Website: apple
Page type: payment
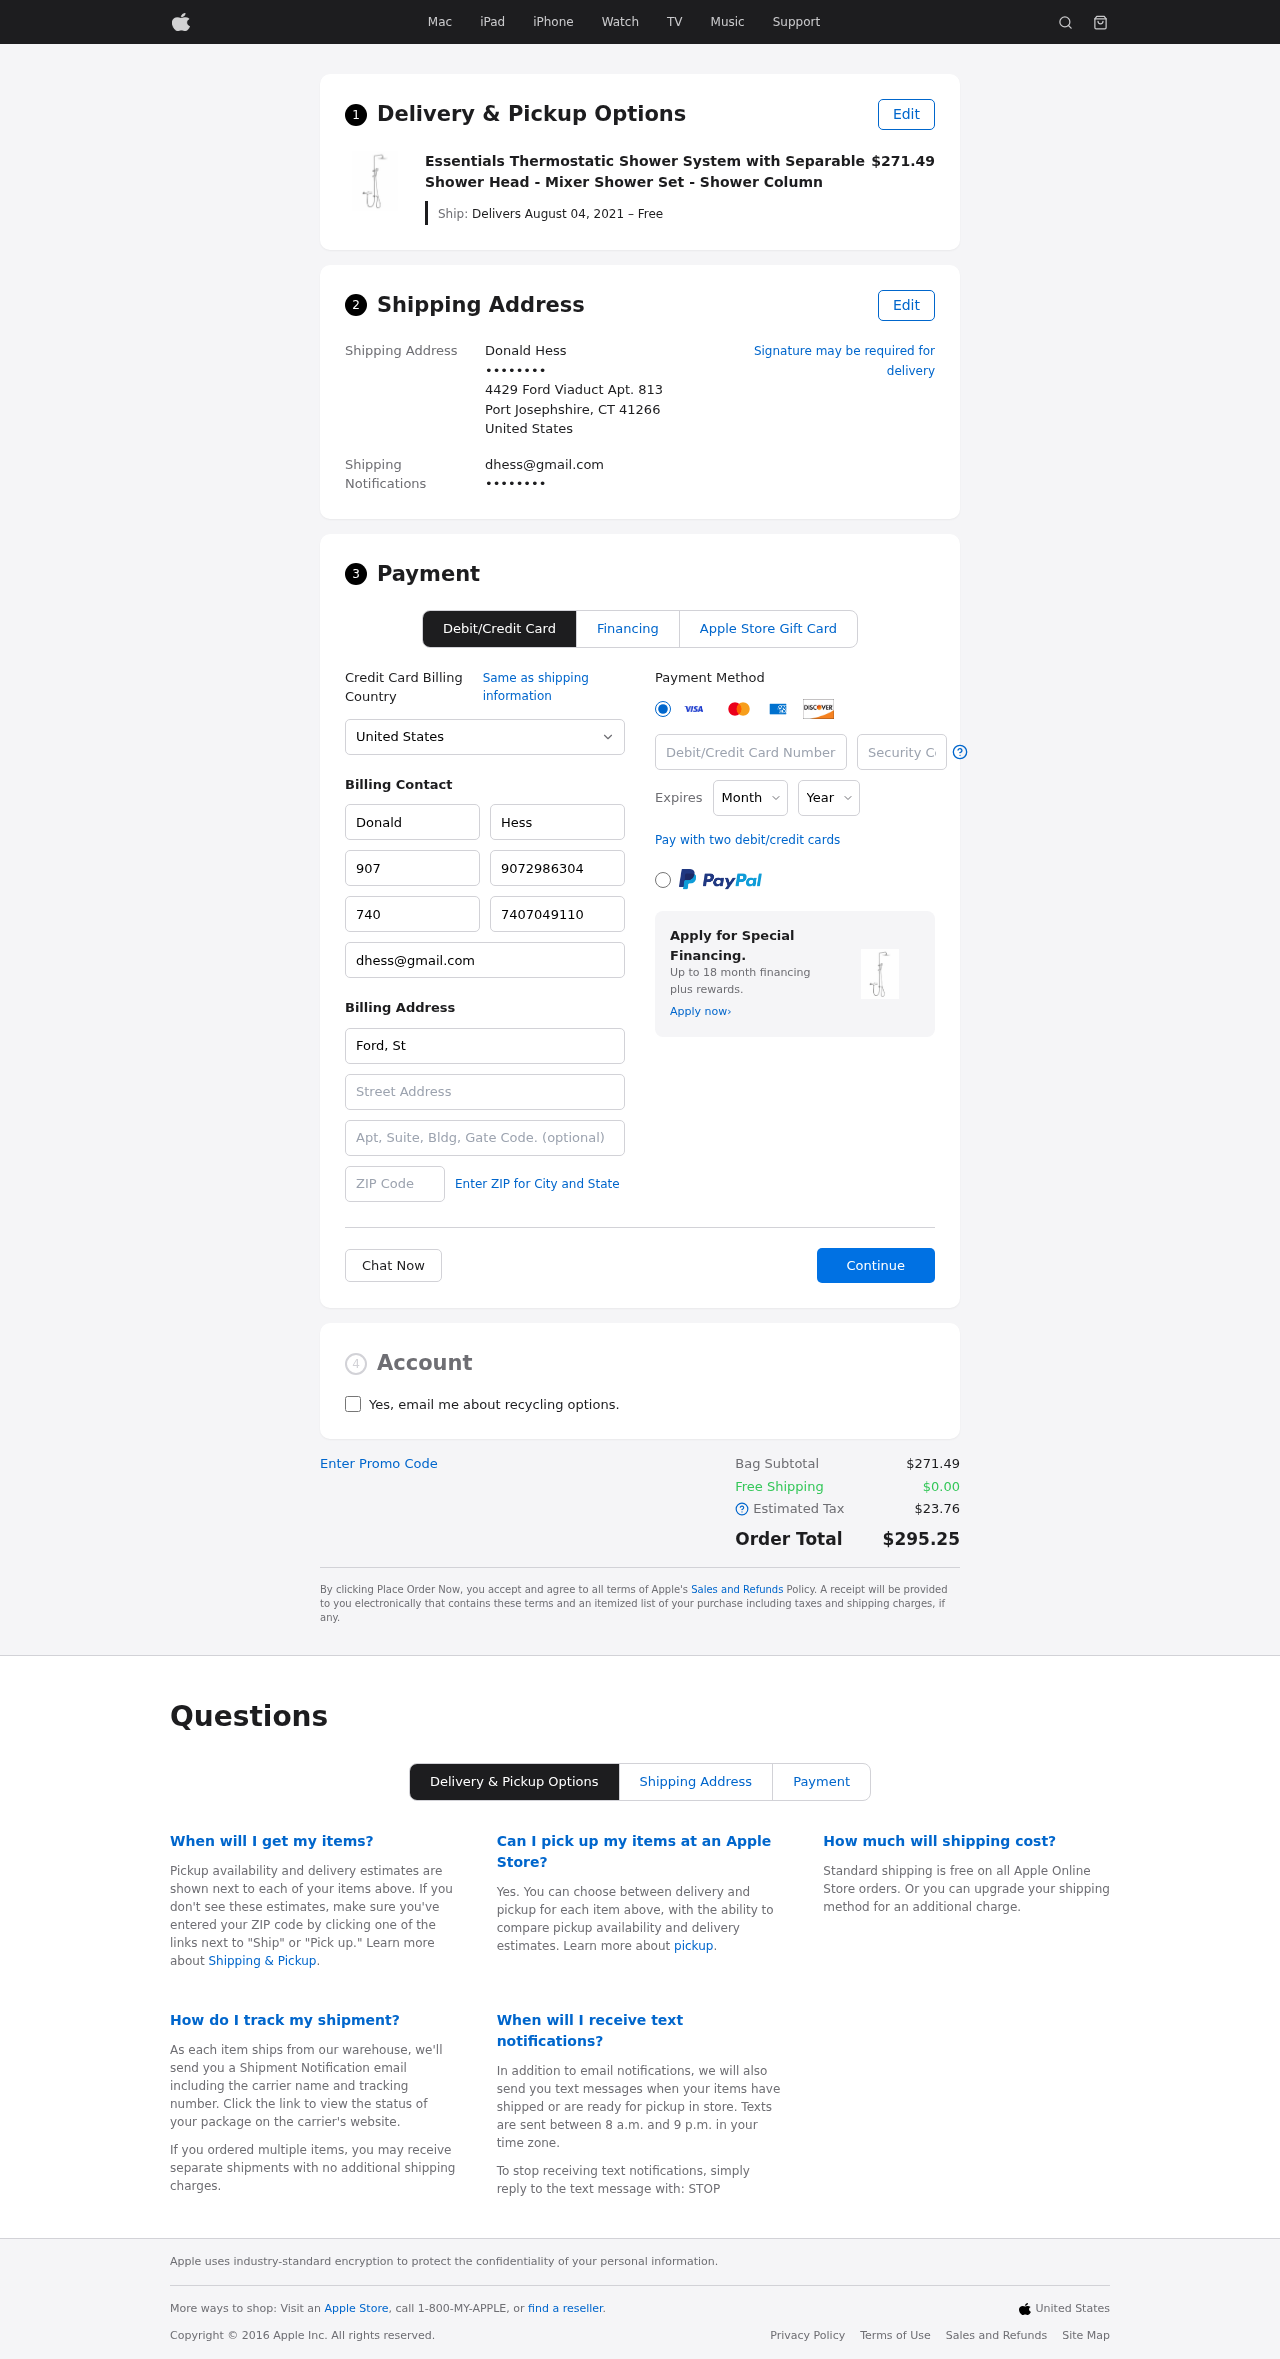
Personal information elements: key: PII_CARD_CVV
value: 230
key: PII_CARD_EXPIRY_MONTH
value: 04
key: PII_CARD_EXPIRY_YEAR
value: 28
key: PII_CARD_NUMBER
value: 6011 5231 8851 1880
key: PII_CITY_STATE_ZIP
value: Port Josephshire, CT 41266
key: PII_COMPANY
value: Ford, Strickland and Smith
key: PII_COUNTRY
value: United States
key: PII_EMAIL
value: dhess@gmail.com
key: PII_EMAIL2
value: dhess@gmail.com
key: PII_FIRSTNAME
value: Donald
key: PII_FULLNAME
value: Donald Hess
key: PII_LASTNAME
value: Hess
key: PII_PHONE3
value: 9072986304
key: PII_PHONE_ALT
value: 7407049110
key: PII_PHONE_ALT_AREA
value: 740
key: PII_PHONE_AREA
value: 907
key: PII_POSTCODE2
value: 27613
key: PII_SECURITY_CODE
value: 9290
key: PII_STREET
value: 4429 Ford Viaduct Apt. 813
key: PII_STREET2
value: Apt. 379
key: PII_PHONE
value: ••••••••
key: PII_PHONE2
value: ••••••••
Product elements: key: PRODUCT1_NAME
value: Essentials Thermostatic Shower System with Separable Shower Head - Mixer Shower Set - Shower Column
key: PRODUCT1_PRICE
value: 271.49
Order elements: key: ORDER_DELIVERY_DATE
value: Delivers August 04, 2021 – Free
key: ORDER_SUBTOTAL
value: $271.49
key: ORDER_SHIPPING_COST
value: $0.00
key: ORDER_TAX
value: $23.76
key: ORDER_TOTAL
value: $295.25